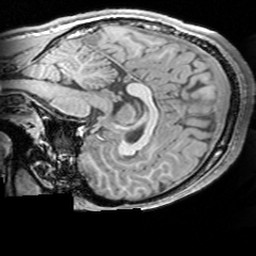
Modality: T1w
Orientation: sagittal
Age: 18
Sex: male
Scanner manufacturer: siemens
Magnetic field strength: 3 T
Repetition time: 1.63 s
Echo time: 0.00311 s